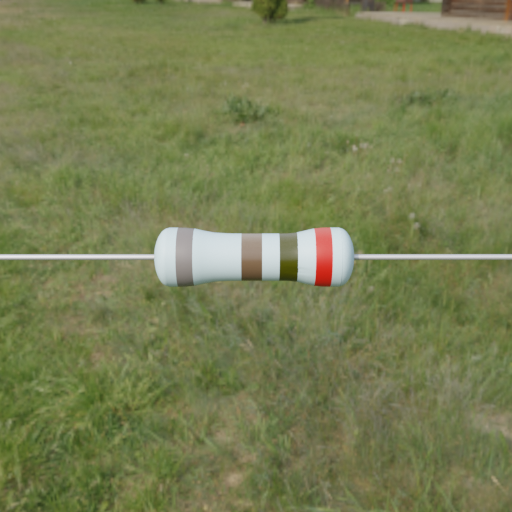
Resistor colour bands (in order): gray, brown, black, red